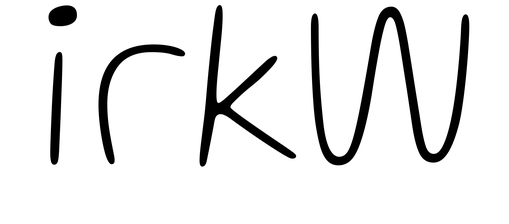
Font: Gluten_Thin